Field crop: maize
Growth stage: 2
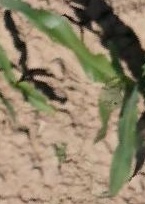
Species: maize